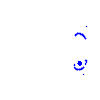
Particle: electron